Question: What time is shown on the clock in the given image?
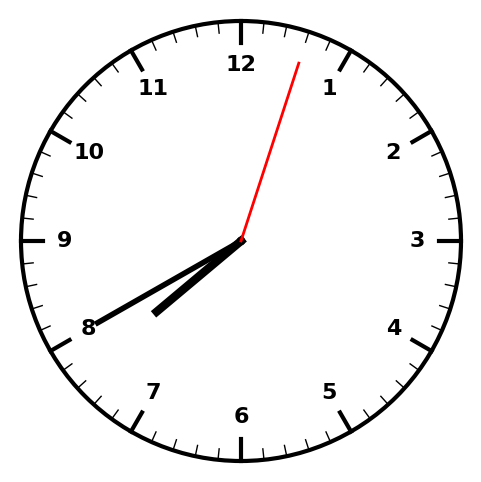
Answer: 07:40:03